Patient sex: M
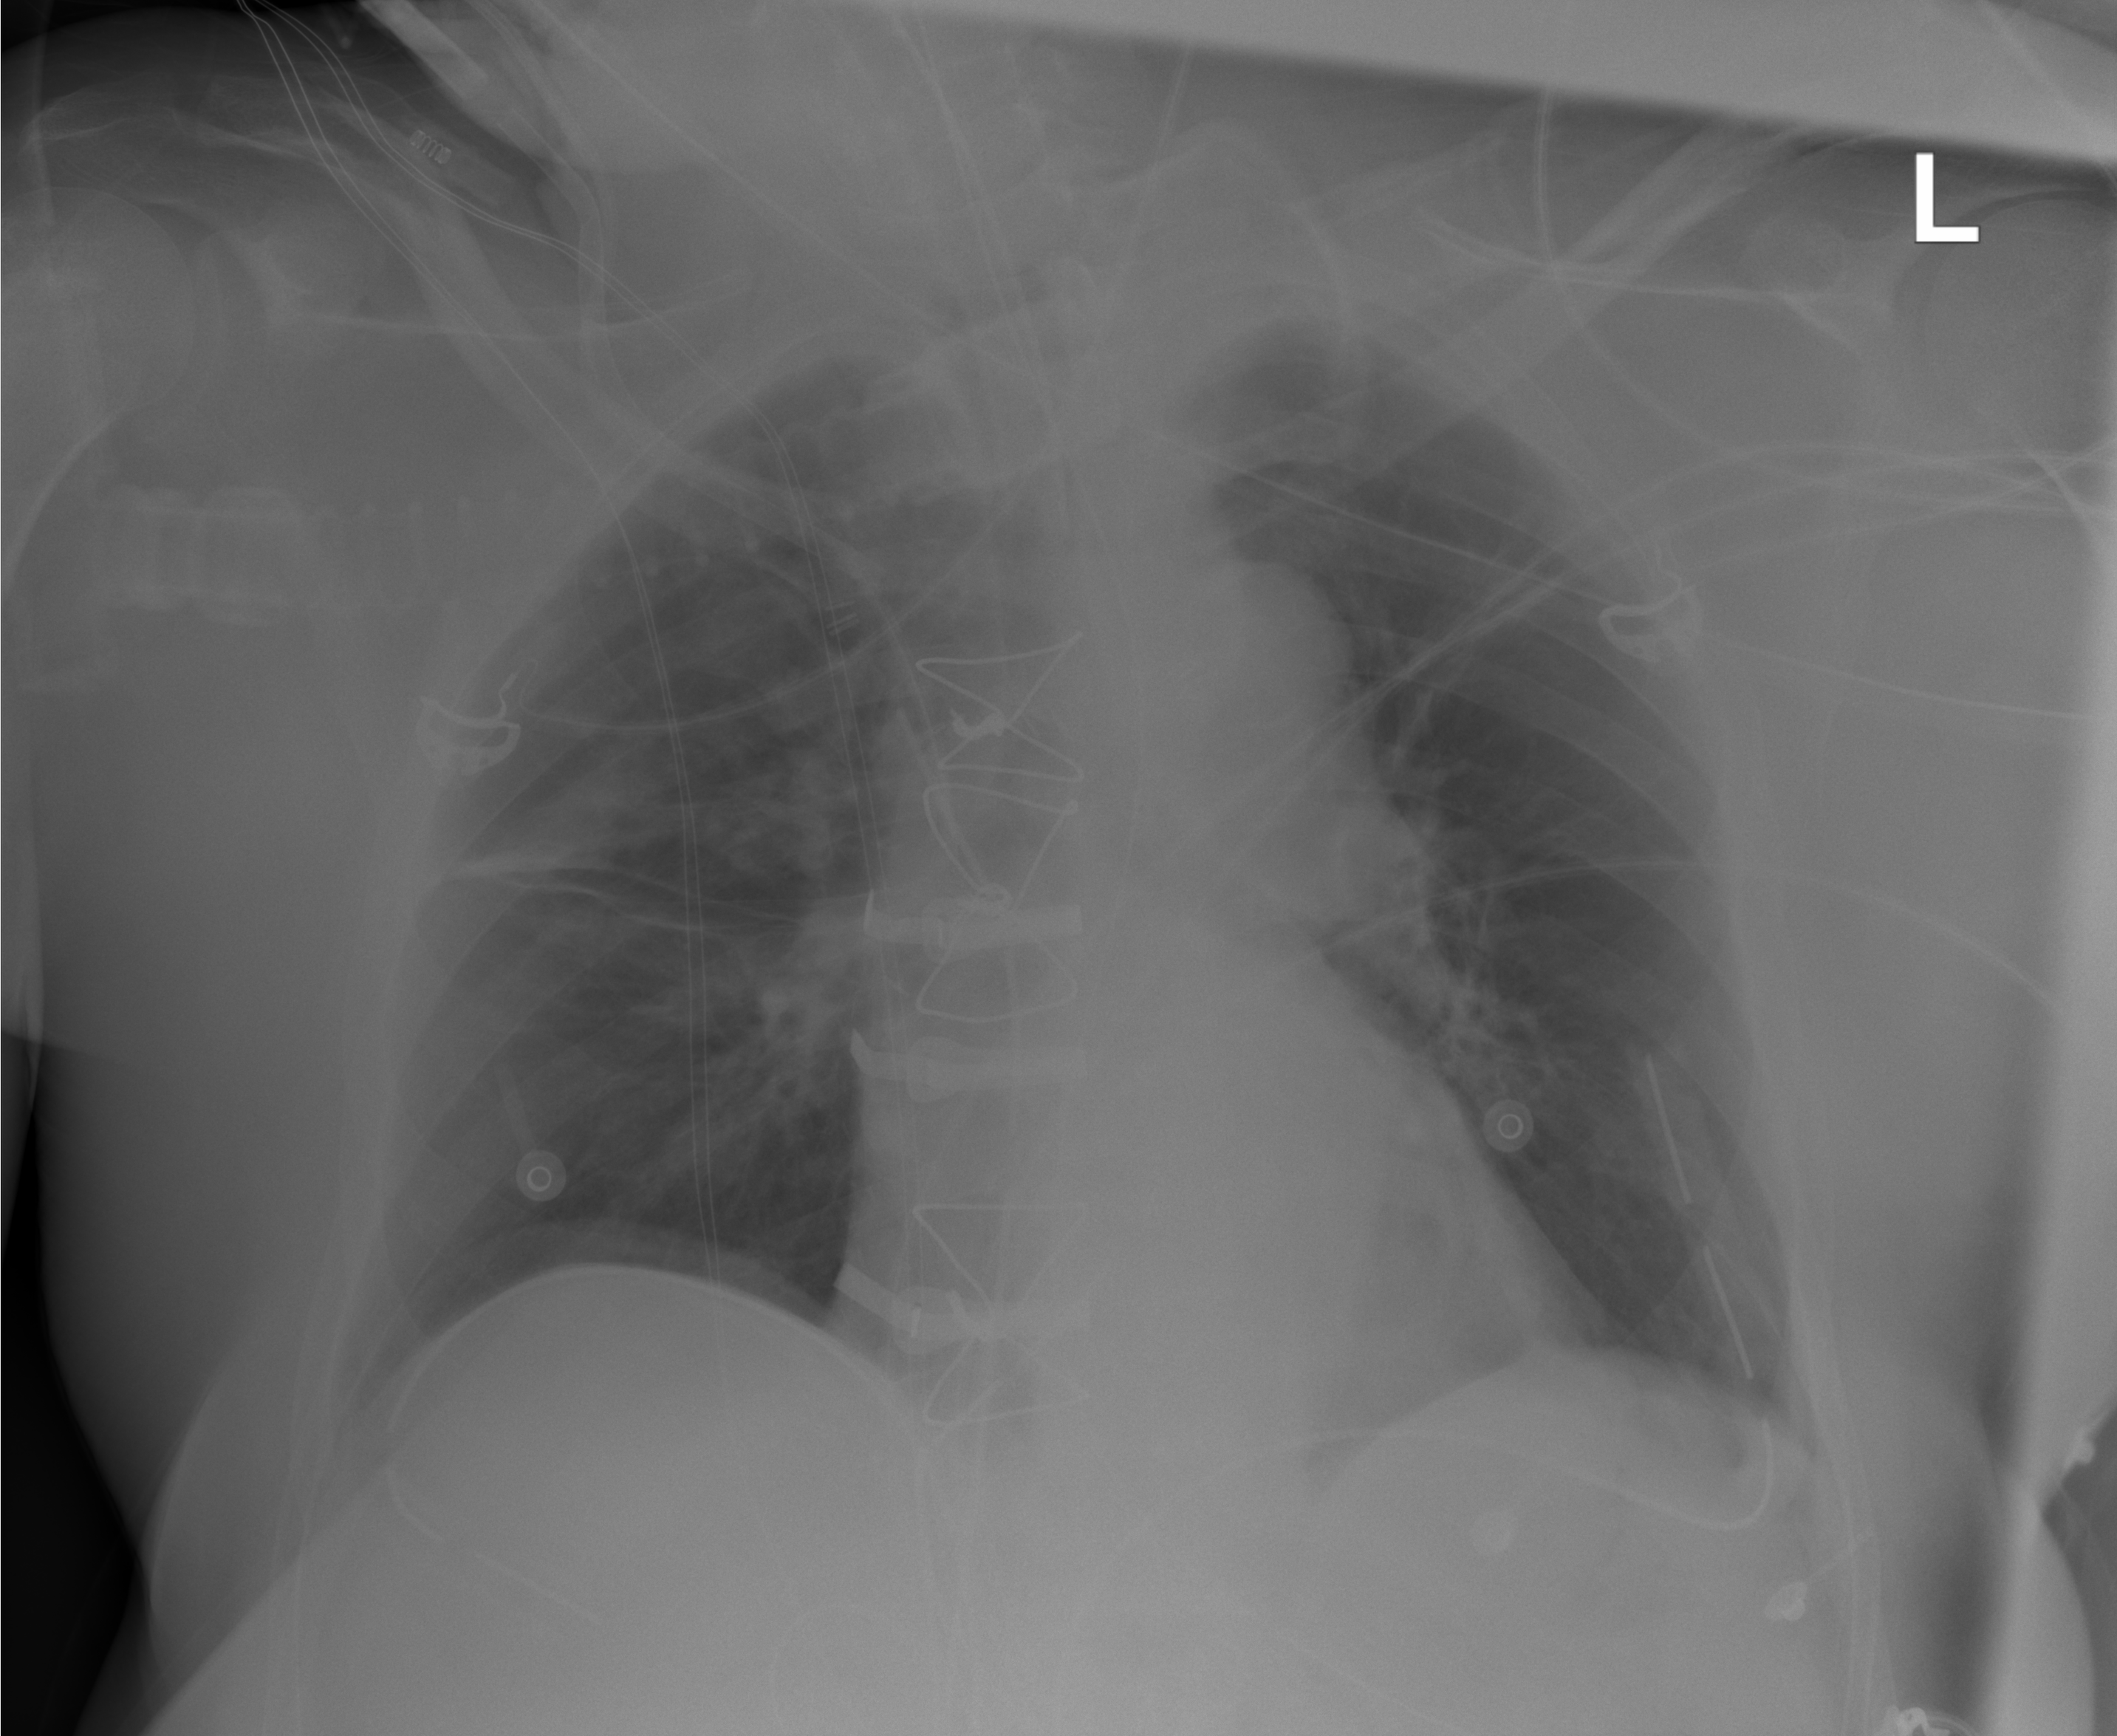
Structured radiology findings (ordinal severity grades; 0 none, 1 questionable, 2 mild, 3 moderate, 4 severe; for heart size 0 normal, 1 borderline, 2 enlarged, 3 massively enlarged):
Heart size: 0
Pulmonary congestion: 2
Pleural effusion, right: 0
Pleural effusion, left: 0
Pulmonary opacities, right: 0
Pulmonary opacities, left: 0
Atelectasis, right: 2
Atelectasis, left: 0